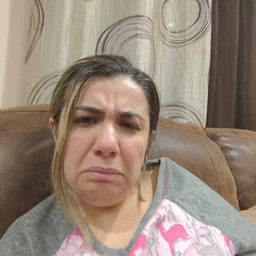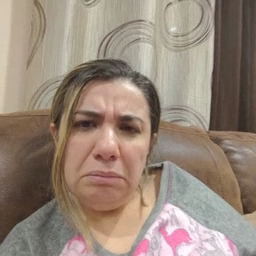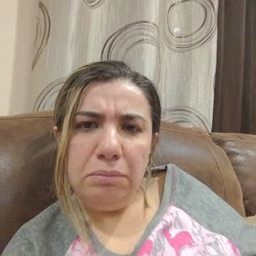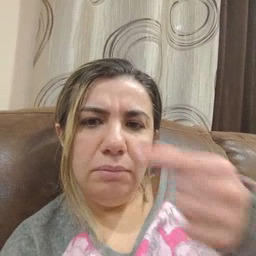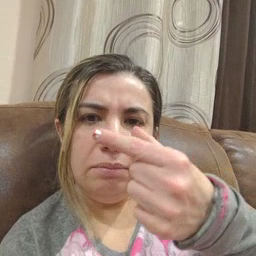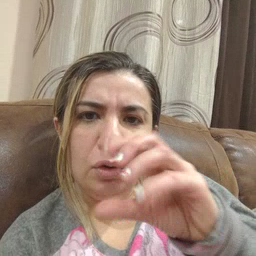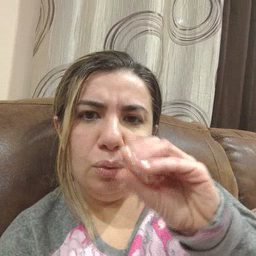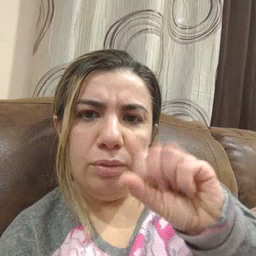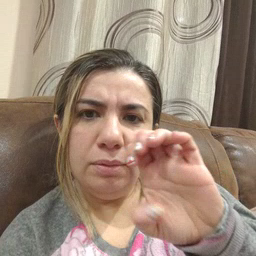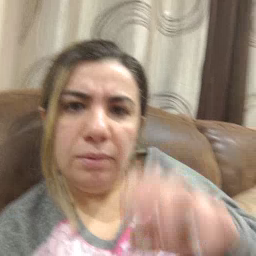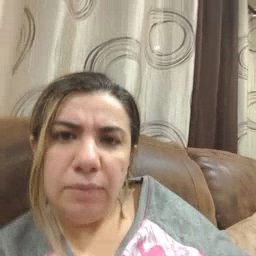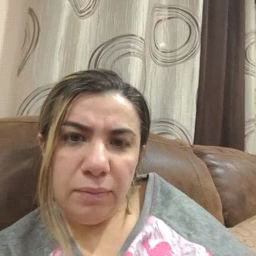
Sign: goose